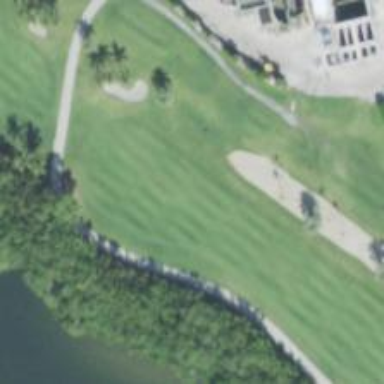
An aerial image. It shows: Grassy area designated as golf fairway.